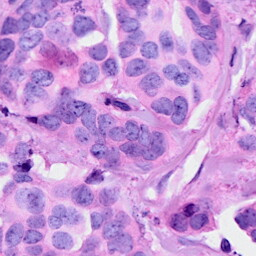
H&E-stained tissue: Breast